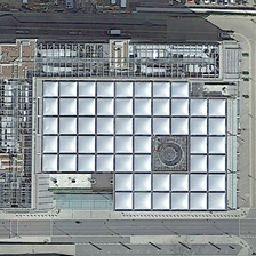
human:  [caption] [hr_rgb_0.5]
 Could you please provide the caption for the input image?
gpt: The white lattice conference center is surrounded by three roads.

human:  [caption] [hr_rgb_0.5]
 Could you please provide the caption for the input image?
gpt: A White Chess Convention and Exhibition Center is surrounded by three streets.

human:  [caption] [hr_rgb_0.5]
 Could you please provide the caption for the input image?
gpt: The white grid conference center is surrounded by three roads.

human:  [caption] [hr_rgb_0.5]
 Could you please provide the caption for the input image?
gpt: The White Grid Convention Center is surrounded by three streets.

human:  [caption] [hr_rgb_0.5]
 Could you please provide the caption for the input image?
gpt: The white grid conference center is surrounded by three roads.